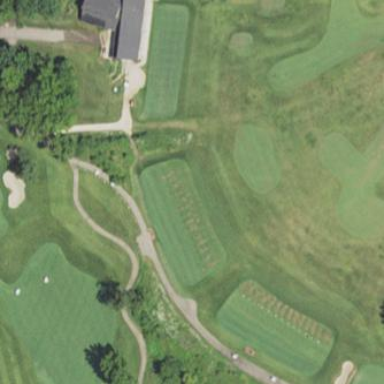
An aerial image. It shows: Golf tee on grassy land.